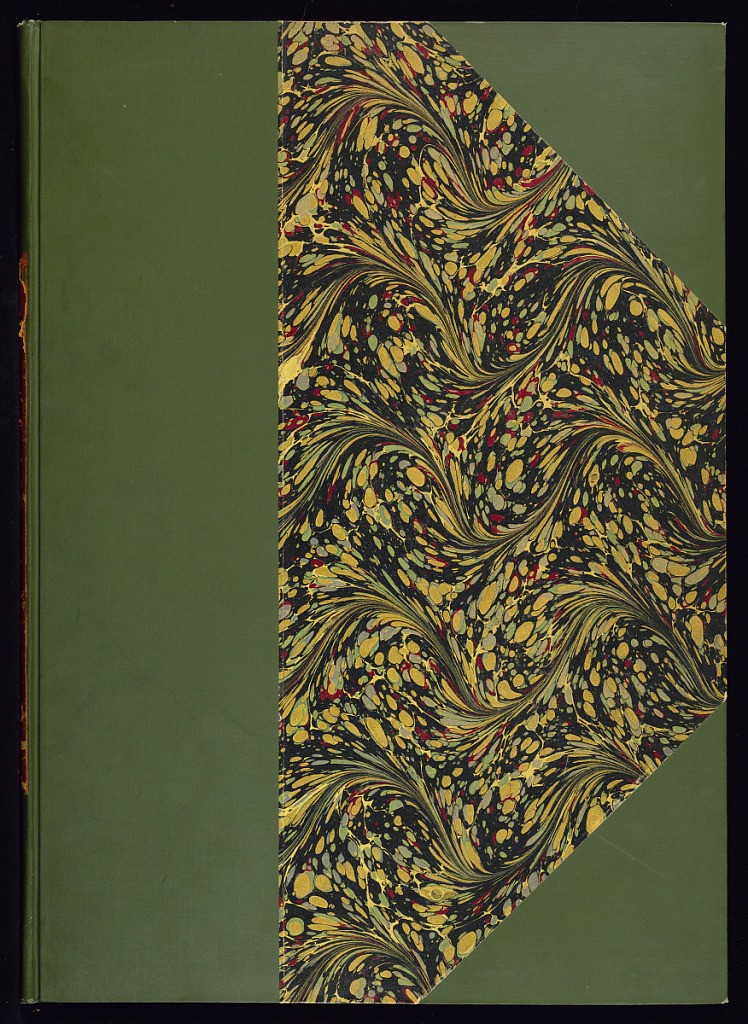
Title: PREMIER LIVRE DE NOUVEAUX DESSEINS, DE SERRURERIES. Inventé et gravé Par Babel
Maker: Pierre Edme Babel, French, 1720–1775
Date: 1890–1910
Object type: Album
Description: An album with designs for wrought iron or metalwork balustrades, grilles, and gates. This is a late 19th-early 20th-century reproduction from a series first published between 1738-1743, by Pierre Edme Babel.